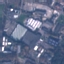
Land use / land cover: Industrial